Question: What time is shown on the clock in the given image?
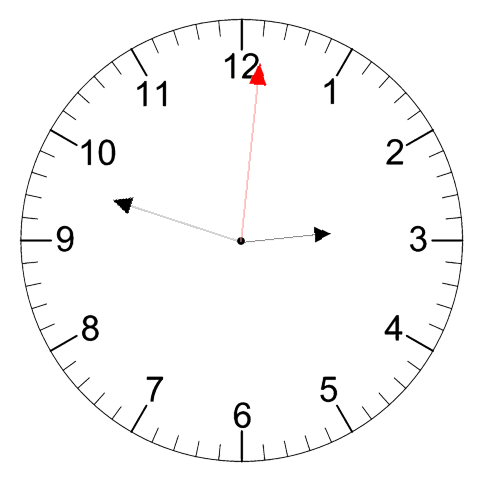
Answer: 02:48:01